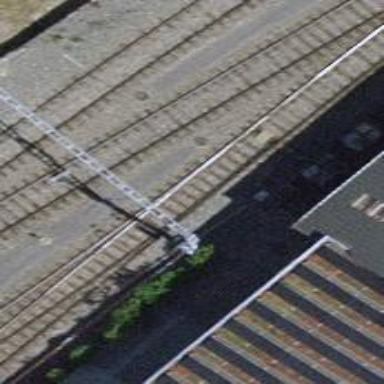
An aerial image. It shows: Railway switch.